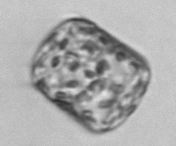
Label: Lauderia_annulata